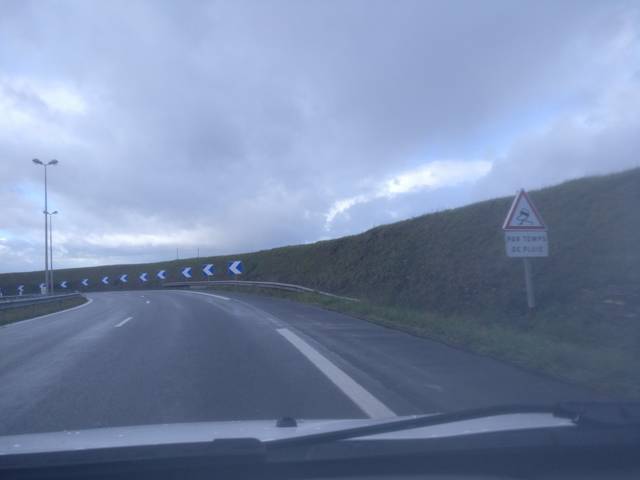
Region: France
Coordinates: 49.192, -0.4211